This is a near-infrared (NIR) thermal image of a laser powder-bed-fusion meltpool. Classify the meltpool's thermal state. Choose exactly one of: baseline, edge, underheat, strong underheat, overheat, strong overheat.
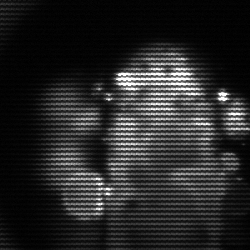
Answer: strong underheat